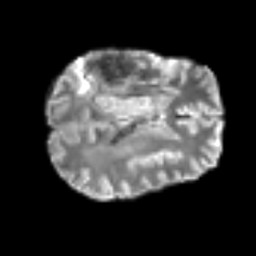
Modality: T2w
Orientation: axial
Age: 50
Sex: male
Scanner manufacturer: siemens
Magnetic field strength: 3 T
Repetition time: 6.1 s
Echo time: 0.101 s